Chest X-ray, AP view. Patient: 61 years old, sex M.
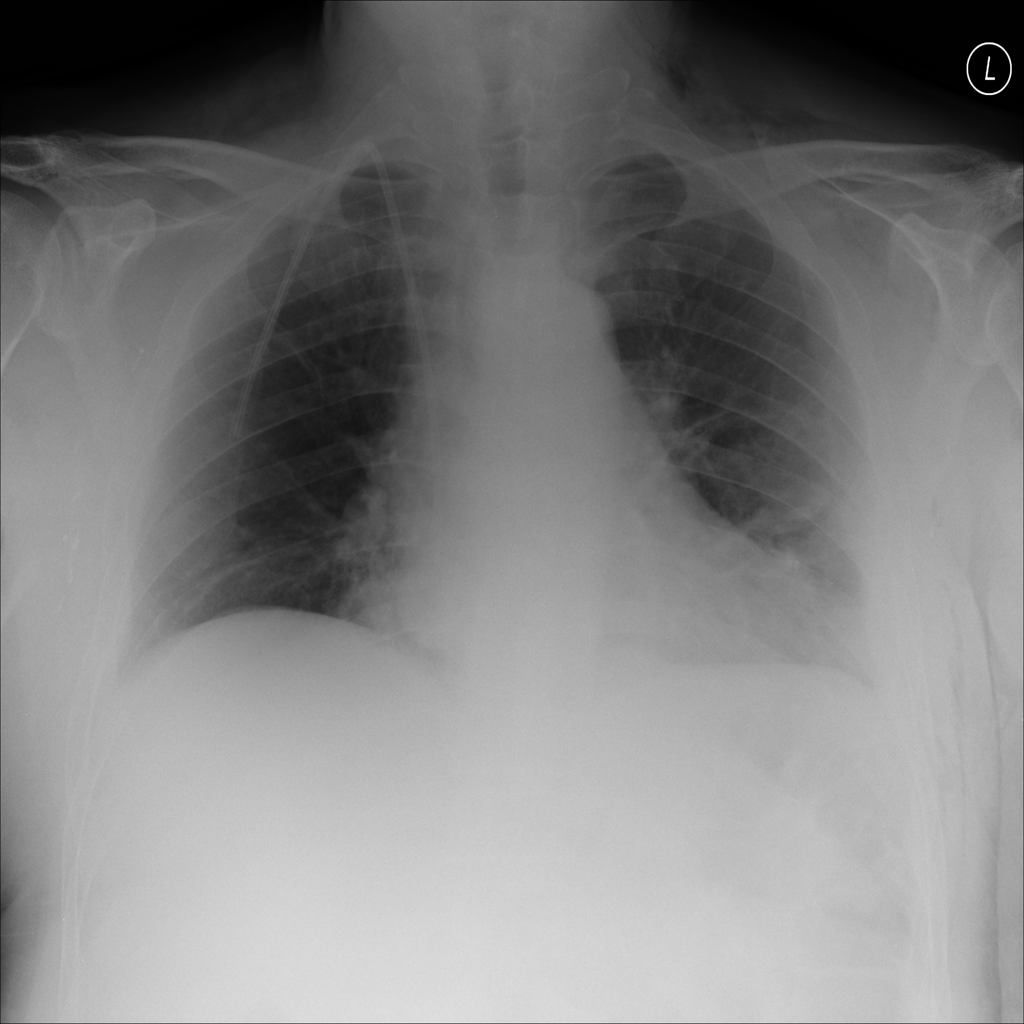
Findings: No Finding